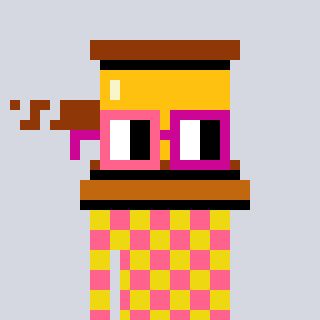
a pixel art character with square pink and red glasses, a gavel-shaped head and a yellow-colored body on a cool background